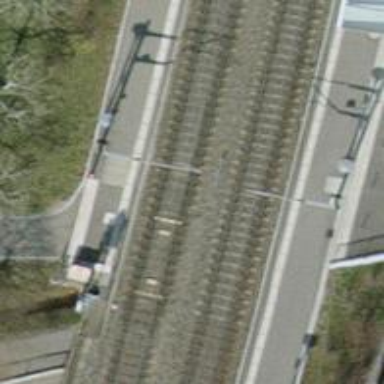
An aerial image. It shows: Bridge with electrified rail tracks and contact line.